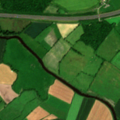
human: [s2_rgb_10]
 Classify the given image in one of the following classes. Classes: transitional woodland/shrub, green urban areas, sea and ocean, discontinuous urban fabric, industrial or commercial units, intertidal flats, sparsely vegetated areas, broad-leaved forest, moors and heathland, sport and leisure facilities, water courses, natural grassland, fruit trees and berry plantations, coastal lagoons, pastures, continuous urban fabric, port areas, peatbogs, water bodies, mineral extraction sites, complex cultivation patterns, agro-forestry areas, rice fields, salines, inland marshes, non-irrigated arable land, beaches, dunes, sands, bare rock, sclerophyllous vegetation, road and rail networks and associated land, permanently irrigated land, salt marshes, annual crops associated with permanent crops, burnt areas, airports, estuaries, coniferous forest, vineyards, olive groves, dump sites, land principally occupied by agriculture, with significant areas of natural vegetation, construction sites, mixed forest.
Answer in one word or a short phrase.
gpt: road and rail networks and associated land, non-irrigated arable land, pastures, mixed forest